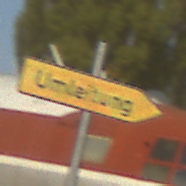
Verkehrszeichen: UmleitungswegweiserRechtsweisend
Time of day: SunriseSunset
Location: Outdoor (Special)
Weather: Clear
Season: NotSpecified
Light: Natural